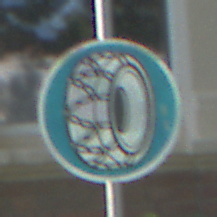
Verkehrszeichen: SchneekettenVorgeschrieben
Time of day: Midday
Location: Outdoor (Suburban)
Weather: Clear
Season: NotSpecified
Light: Natural